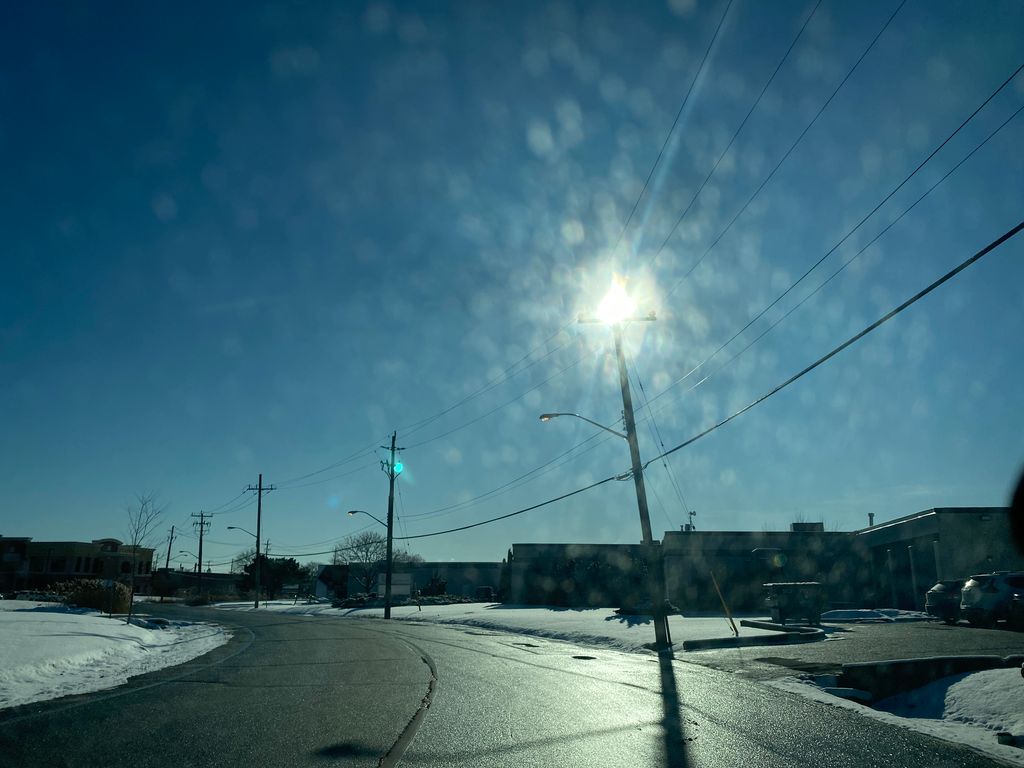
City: toronto